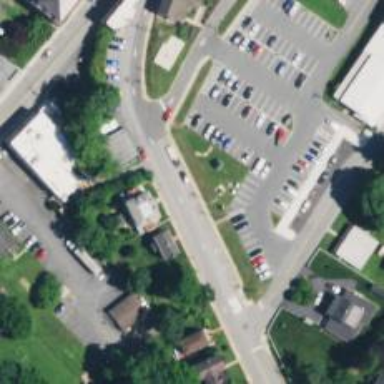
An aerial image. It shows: Parking space is available.